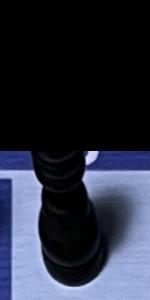
Label: Bishop_Black